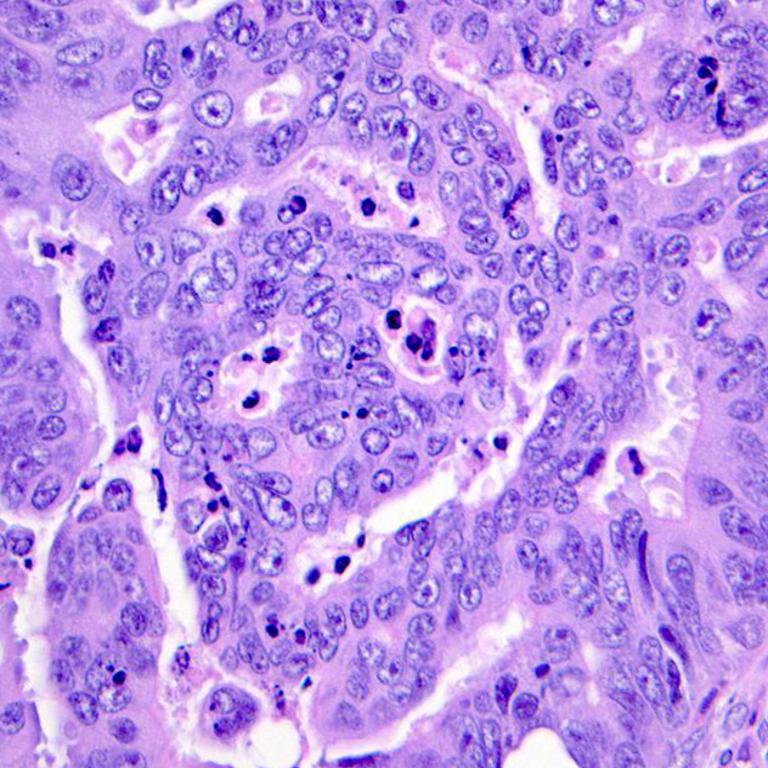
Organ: colon
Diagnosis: adenocarcinomas